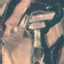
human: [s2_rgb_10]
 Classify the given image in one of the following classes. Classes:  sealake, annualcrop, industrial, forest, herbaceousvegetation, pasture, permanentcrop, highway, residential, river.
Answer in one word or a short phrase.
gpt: PermanentCrop